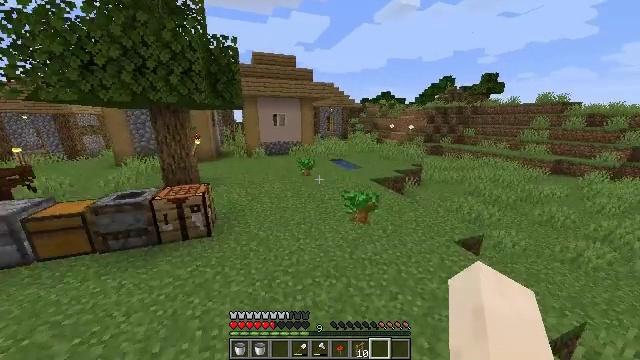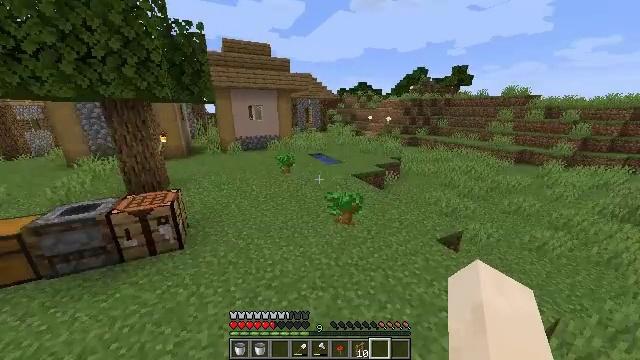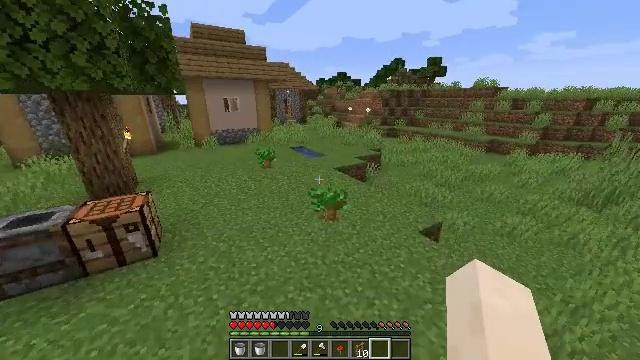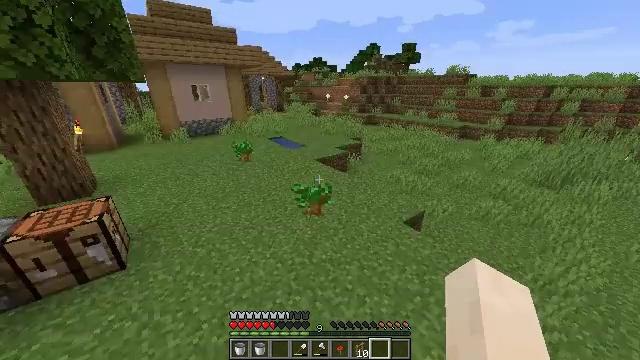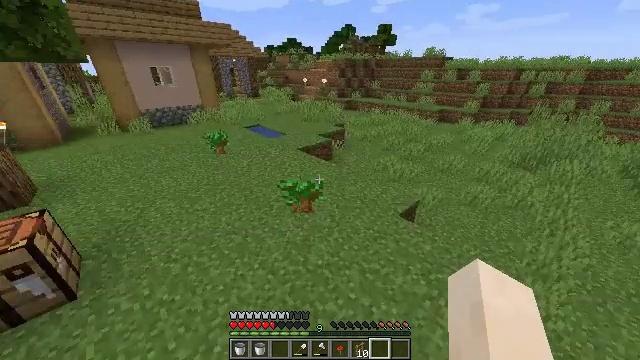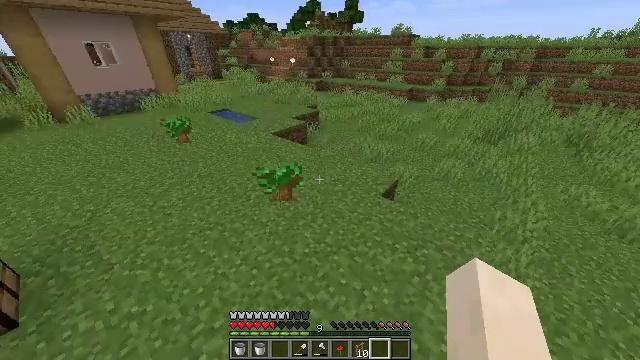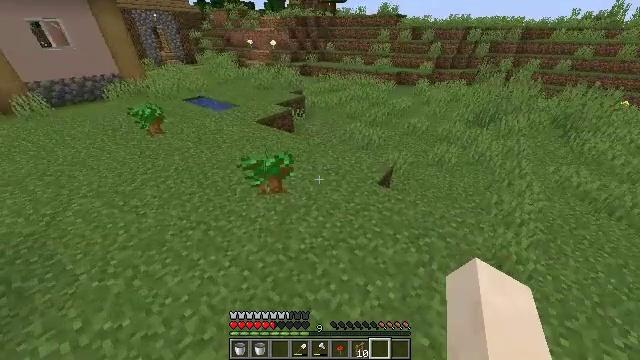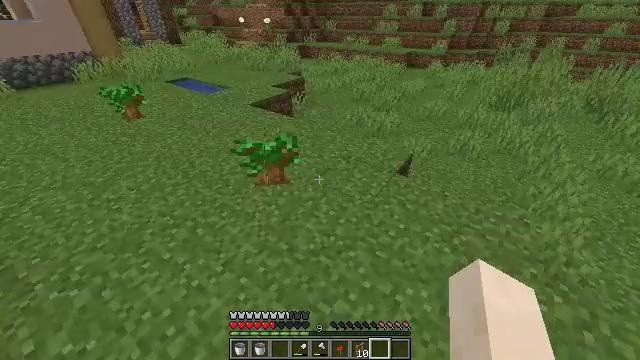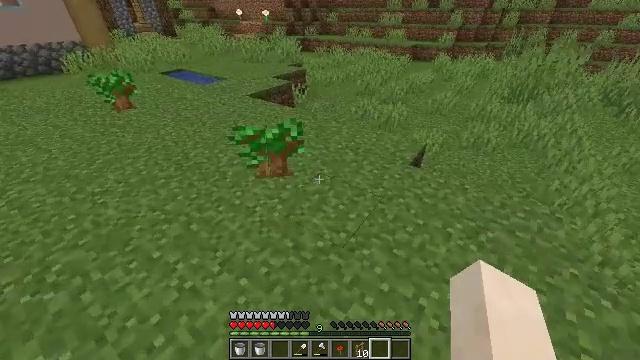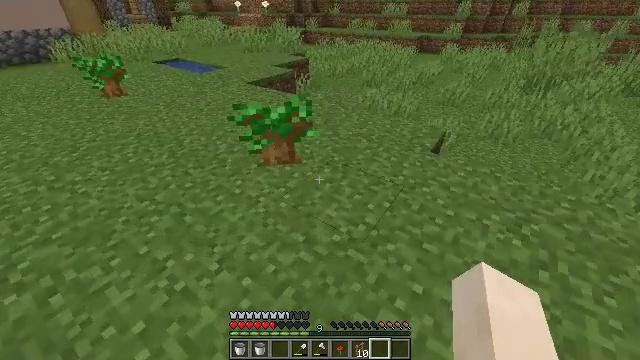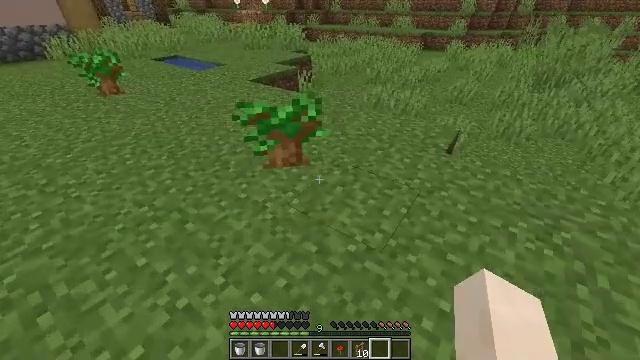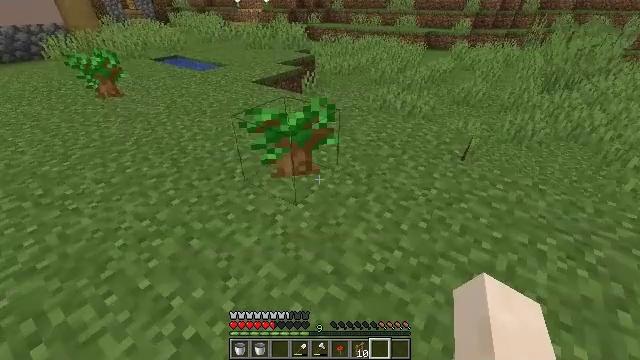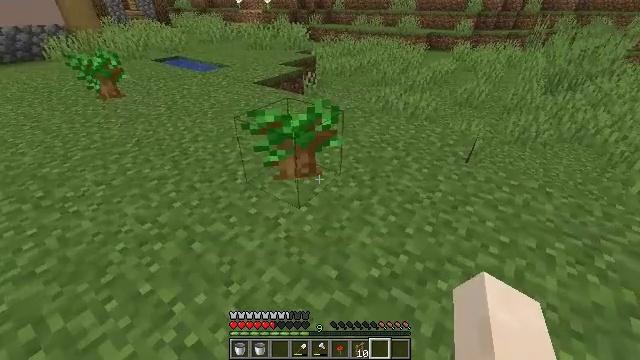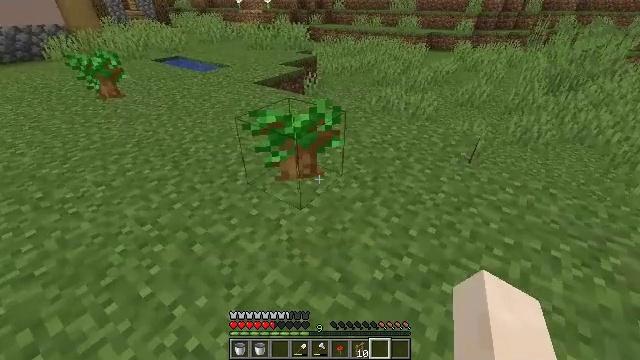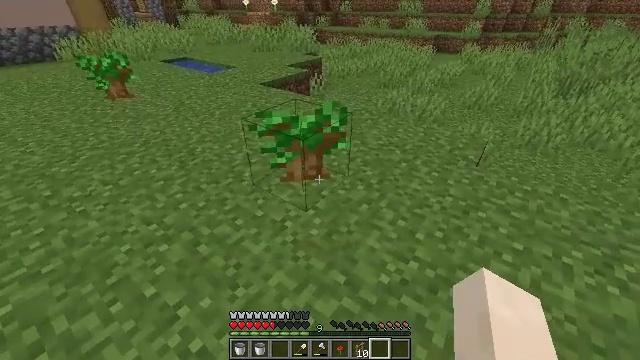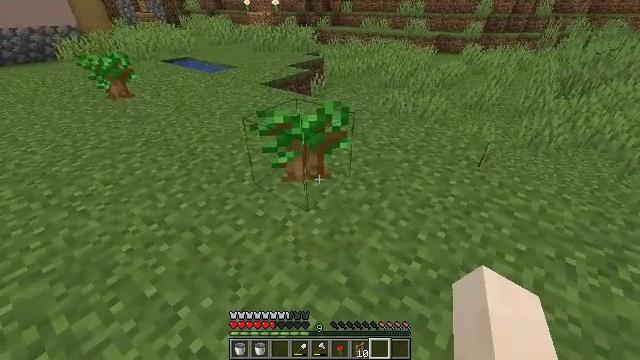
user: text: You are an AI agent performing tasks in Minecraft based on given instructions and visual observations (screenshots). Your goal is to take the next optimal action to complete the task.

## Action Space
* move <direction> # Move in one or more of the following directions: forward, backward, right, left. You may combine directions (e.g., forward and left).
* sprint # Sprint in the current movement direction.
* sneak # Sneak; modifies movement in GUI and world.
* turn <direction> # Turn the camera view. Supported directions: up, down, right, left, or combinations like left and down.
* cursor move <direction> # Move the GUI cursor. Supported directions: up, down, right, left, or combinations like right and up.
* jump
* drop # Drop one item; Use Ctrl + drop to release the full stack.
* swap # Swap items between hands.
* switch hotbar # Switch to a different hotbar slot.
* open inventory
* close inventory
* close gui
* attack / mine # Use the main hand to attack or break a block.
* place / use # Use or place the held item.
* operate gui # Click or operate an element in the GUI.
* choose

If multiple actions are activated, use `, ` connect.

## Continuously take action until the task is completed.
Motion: motion action
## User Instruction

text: Break the dark oak sapling to pick it up.
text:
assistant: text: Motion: move forward, sprint, turn right and down, jump
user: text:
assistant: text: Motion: move forward, turn right and down, jump
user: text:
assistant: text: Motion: move forward, turn right and down, jump
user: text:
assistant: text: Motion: move forward, turn right and down
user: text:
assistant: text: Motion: turn right and down
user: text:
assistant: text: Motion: turn right and down
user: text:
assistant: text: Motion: turn down
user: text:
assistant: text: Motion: no_op
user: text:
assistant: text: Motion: no_op
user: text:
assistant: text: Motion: no_op
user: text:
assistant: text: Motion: no_op
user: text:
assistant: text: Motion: no_op
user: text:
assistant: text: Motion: no_op
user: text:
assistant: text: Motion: turn left
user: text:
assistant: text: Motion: no_op
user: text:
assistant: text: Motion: no_op
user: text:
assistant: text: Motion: no_op
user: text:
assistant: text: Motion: attack / mine
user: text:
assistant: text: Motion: attack / mine
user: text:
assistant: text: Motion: no_op
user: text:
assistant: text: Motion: move forward
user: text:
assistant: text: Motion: move forward
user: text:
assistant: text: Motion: no_op